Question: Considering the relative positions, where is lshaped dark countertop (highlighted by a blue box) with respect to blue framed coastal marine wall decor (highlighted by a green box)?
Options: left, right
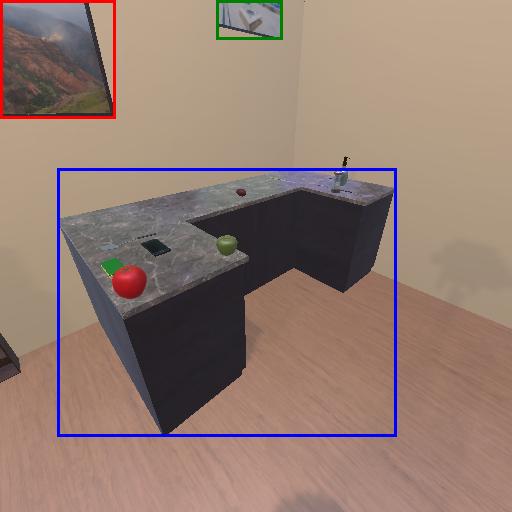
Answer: left